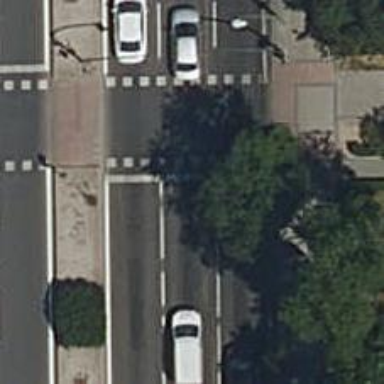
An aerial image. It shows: Road with traffic signals.